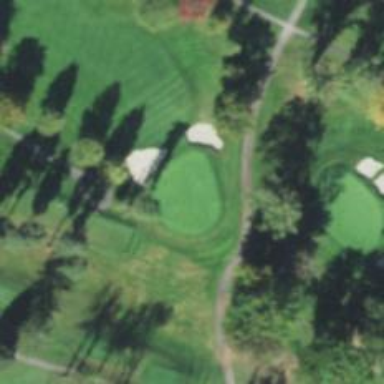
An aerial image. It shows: Golf hole.